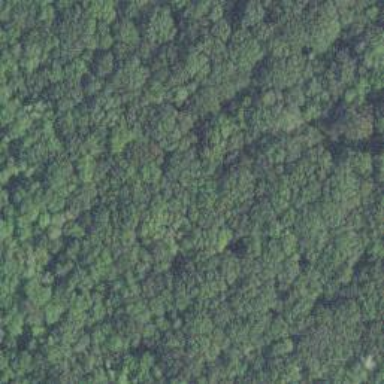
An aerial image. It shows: Mixed leaf woodland.